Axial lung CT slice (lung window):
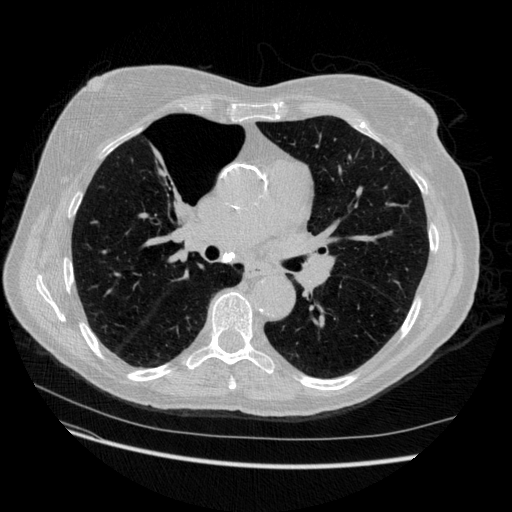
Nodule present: no